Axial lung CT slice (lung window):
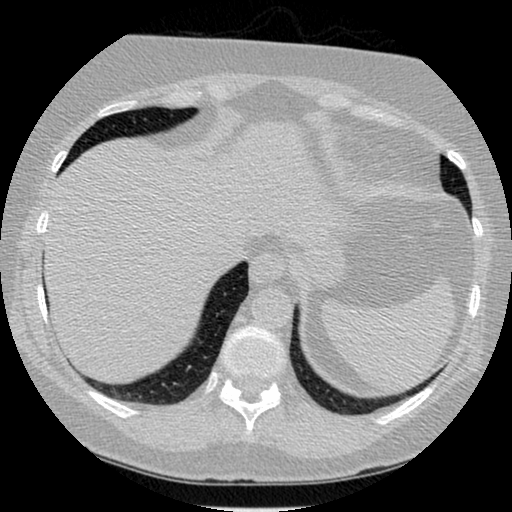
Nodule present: no